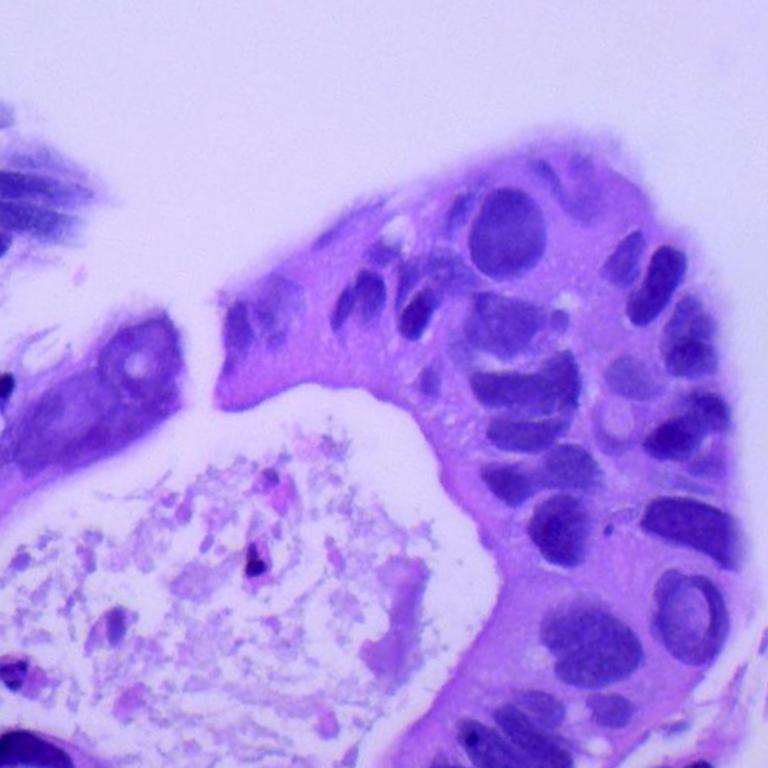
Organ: lung
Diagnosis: adenocarcinomas